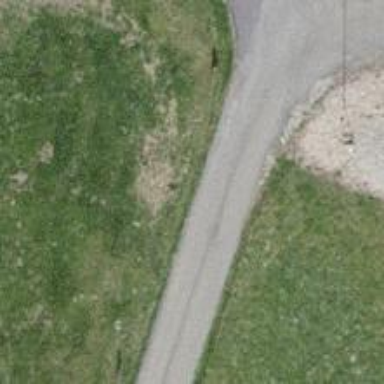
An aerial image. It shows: Unclassified road.